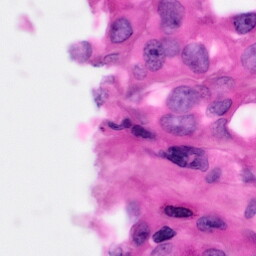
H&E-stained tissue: Pancreatic